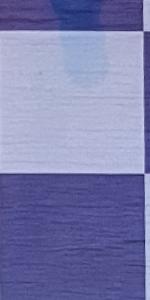
Label: Empty